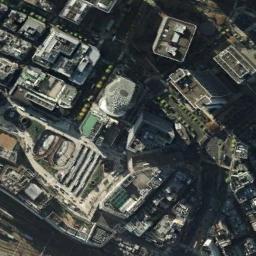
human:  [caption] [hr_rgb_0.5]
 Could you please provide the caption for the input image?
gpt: A dense commercial area has lots of buildings arranged neatly .

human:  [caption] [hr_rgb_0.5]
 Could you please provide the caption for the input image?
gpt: There are many densely arranged buildings and several roads and many trees in a business district .

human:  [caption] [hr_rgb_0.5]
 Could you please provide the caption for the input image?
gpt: The commercial area is consist of many buildings .

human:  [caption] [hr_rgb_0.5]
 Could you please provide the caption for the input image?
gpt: The houses were arranged in disorder .

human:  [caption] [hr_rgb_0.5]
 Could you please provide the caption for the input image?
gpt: There are some buildings on a commercial area .